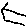
Label: zigzag